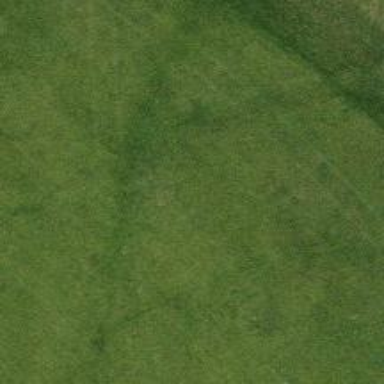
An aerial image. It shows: View of golf hole.